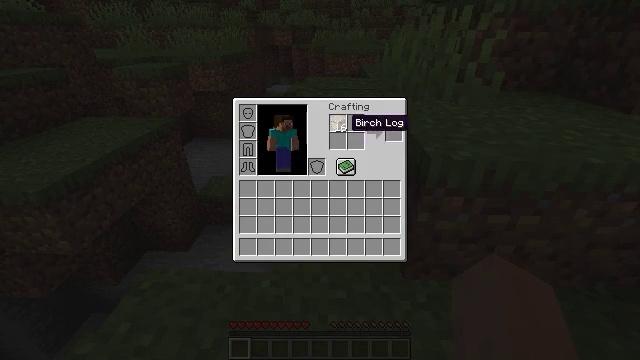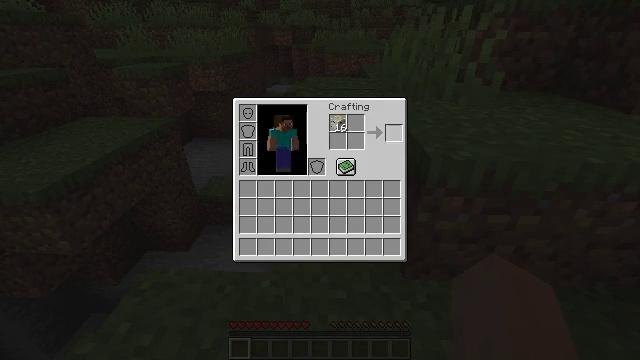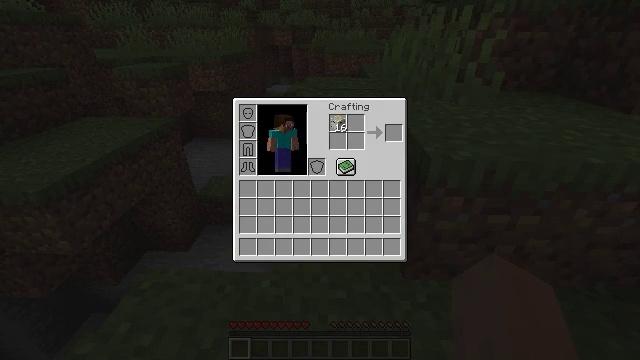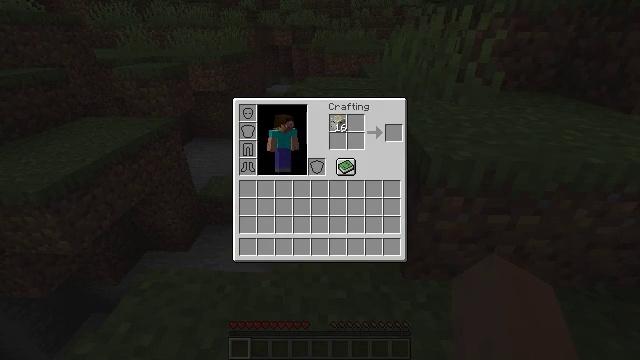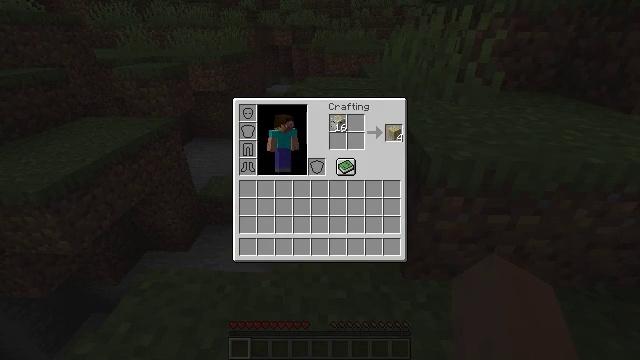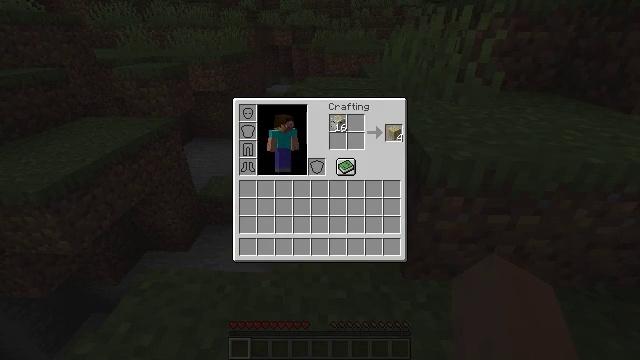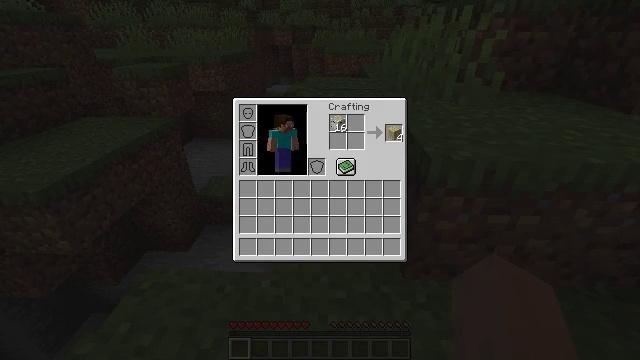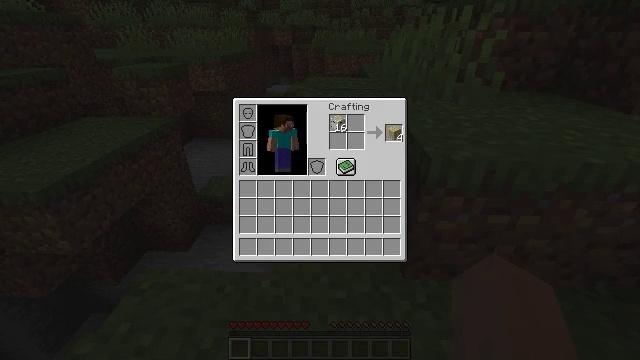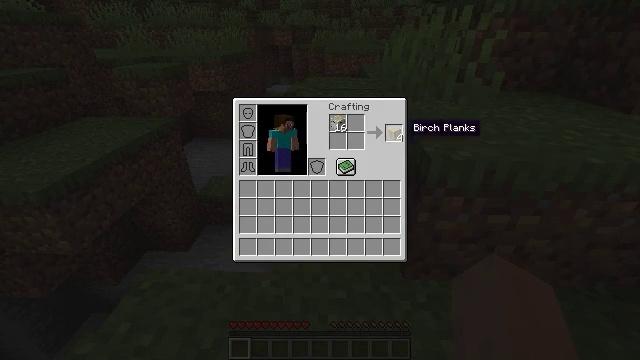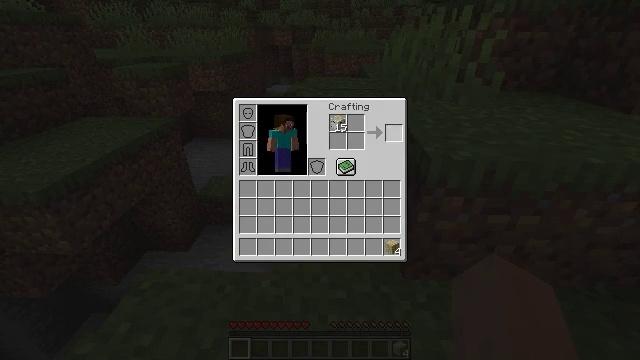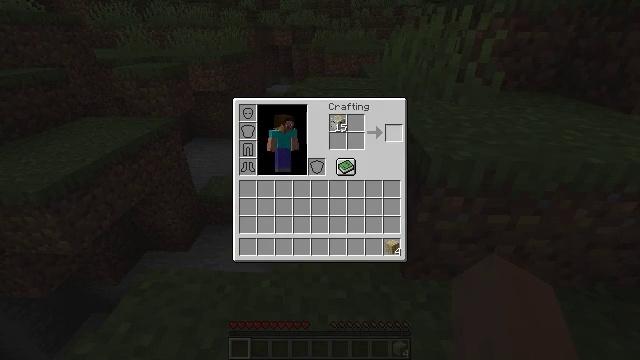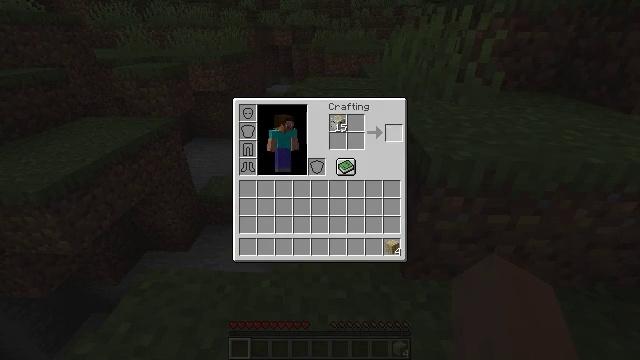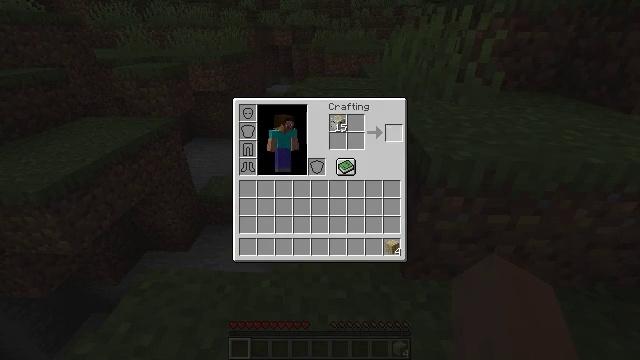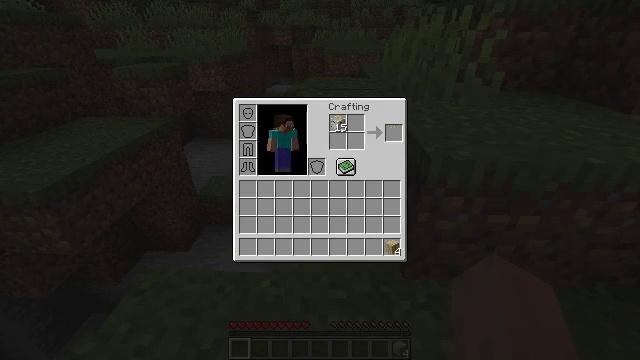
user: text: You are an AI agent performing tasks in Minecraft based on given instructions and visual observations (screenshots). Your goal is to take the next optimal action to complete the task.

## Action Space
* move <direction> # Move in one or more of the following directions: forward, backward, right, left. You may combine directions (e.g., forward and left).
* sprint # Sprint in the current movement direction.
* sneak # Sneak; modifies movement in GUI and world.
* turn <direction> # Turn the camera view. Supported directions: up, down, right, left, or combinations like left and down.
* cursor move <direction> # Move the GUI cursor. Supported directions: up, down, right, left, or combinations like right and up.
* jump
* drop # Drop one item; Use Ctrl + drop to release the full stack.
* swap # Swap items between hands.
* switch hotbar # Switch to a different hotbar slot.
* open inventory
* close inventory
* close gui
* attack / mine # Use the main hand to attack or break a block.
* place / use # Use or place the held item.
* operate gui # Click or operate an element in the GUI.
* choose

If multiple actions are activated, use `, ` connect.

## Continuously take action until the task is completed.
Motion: motion action
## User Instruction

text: Craft birch planks.
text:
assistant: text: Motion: cursor move right
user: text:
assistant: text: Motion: cursor move right
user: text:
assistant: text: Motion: sneak
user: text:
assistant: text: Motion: sneak
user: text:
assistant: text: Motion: sneak
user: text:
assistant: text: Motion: sneak
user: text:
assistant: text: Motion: sneak, cursor move left
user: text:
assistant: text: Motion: sneak
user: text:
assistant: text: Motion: sneak, operate gui
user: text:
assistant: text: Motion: sneak, operate gui
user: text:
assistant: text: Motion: sneak, operate gui
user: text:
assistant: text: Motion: sneak
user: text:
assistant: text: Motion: sneak, cursor move down
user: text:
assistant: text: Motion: sneak